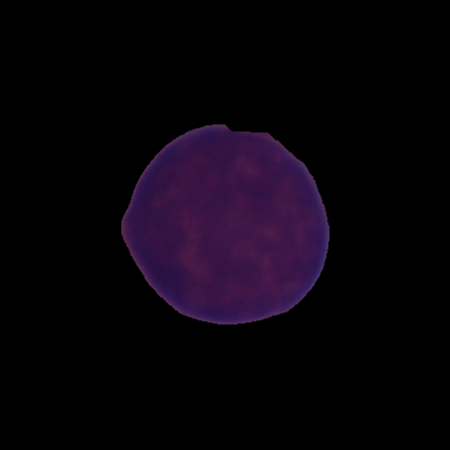
Label: cancer